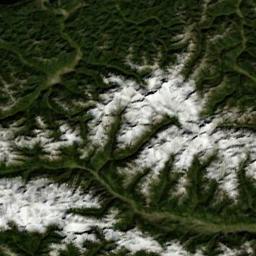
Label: snowberg